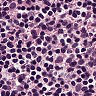
Metastatic tissue present: no